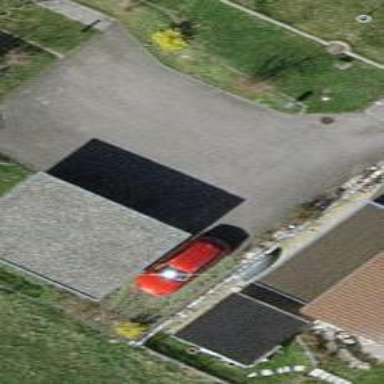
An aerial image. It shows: Garage.